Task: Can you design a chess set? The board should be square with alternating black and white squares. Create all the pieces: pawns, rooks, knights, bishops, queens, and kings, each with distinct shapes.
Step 2190:
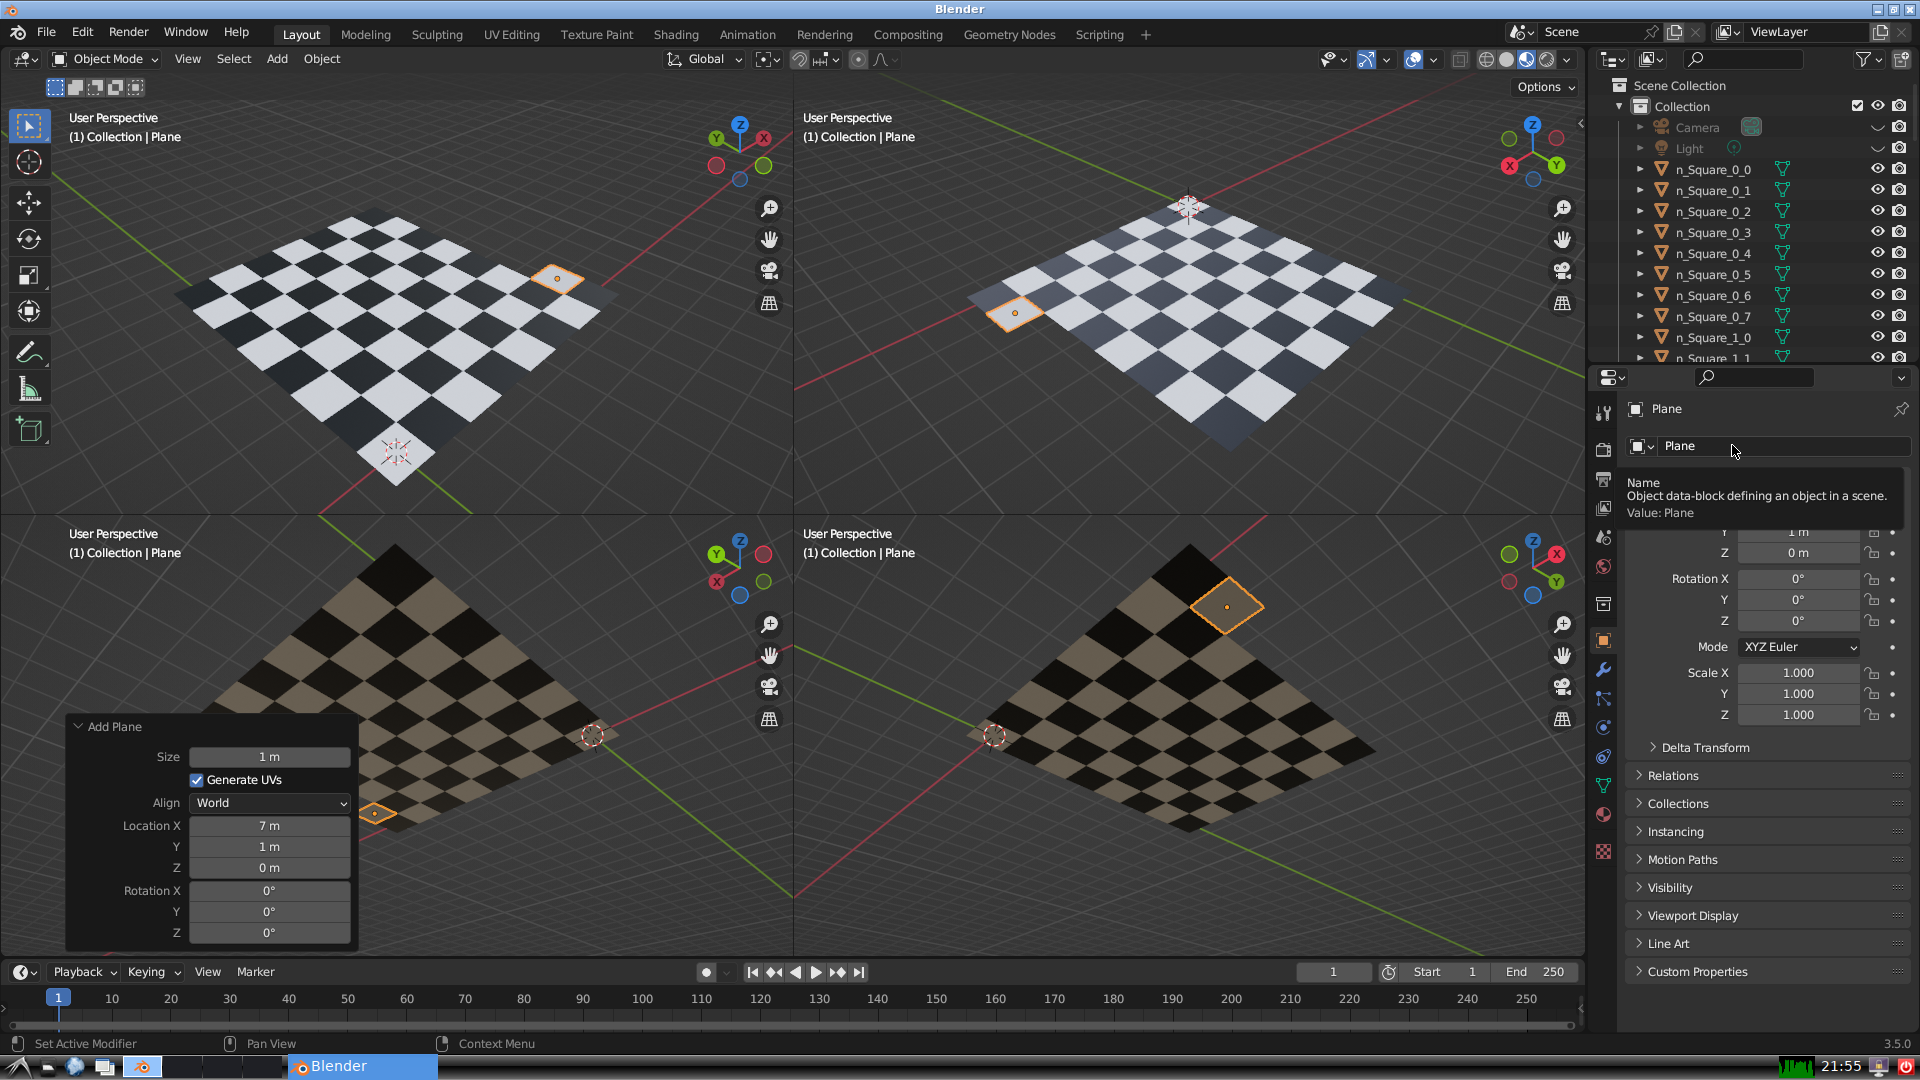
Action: click: no